Question: I have a Presentation object as follows,
'''
using Presentation = Microsoft.Office.Interop.PowerPoint.Presentation;
Presentation pptPresentation = pptApplication.Presentations.Add(MsoTriState.msoFalse);
'''
after some processing, at the time of saving,
'''
pptPresentation.SaveAs(@"c: emp\myPPT.pptx", Microsoft.Office.Interop.PowerPoint.PpSaveAsFileType.ppSaveAsDefault, MsoTriState.msoTrue);
'''
it's throwing an exception.

I will greatly appreciate any help with this, it's got me stumped.
Environment Details:- Windows 2008 Server(x64), .NET 3.5, IIS7
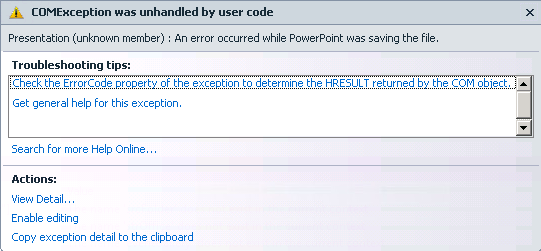
Answer: Finally I got the magical solution.
I just created two folders in the Windows 2008 Server
And after applying read permission to the folders, the ppt is getting save in the local directory of the server.
<URL>